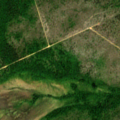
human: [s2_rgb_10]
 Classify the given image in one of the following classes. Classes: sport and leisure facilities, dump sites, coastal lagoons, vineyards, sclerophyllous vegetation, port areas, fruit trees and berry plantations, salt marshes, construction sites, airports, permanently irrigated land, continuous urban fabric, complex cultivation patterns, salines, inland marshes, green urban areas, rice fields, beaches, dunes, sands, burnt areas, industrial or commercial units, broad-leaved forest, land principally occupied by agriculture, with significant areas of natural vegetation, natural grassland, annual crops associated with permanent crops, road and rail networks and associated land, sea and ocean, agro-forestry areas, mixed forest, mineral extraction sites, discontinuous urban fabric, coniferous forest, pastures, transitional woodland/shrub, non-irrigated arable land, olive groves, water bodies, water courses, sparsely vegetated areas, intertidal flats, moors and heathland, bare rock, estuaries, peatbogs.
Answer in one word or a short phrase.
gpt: coniferous forest, mixed forest, transitional woodland/shrub, peatbogs